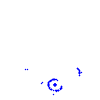
Particle: kaon